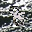
Label: 8